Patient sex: M
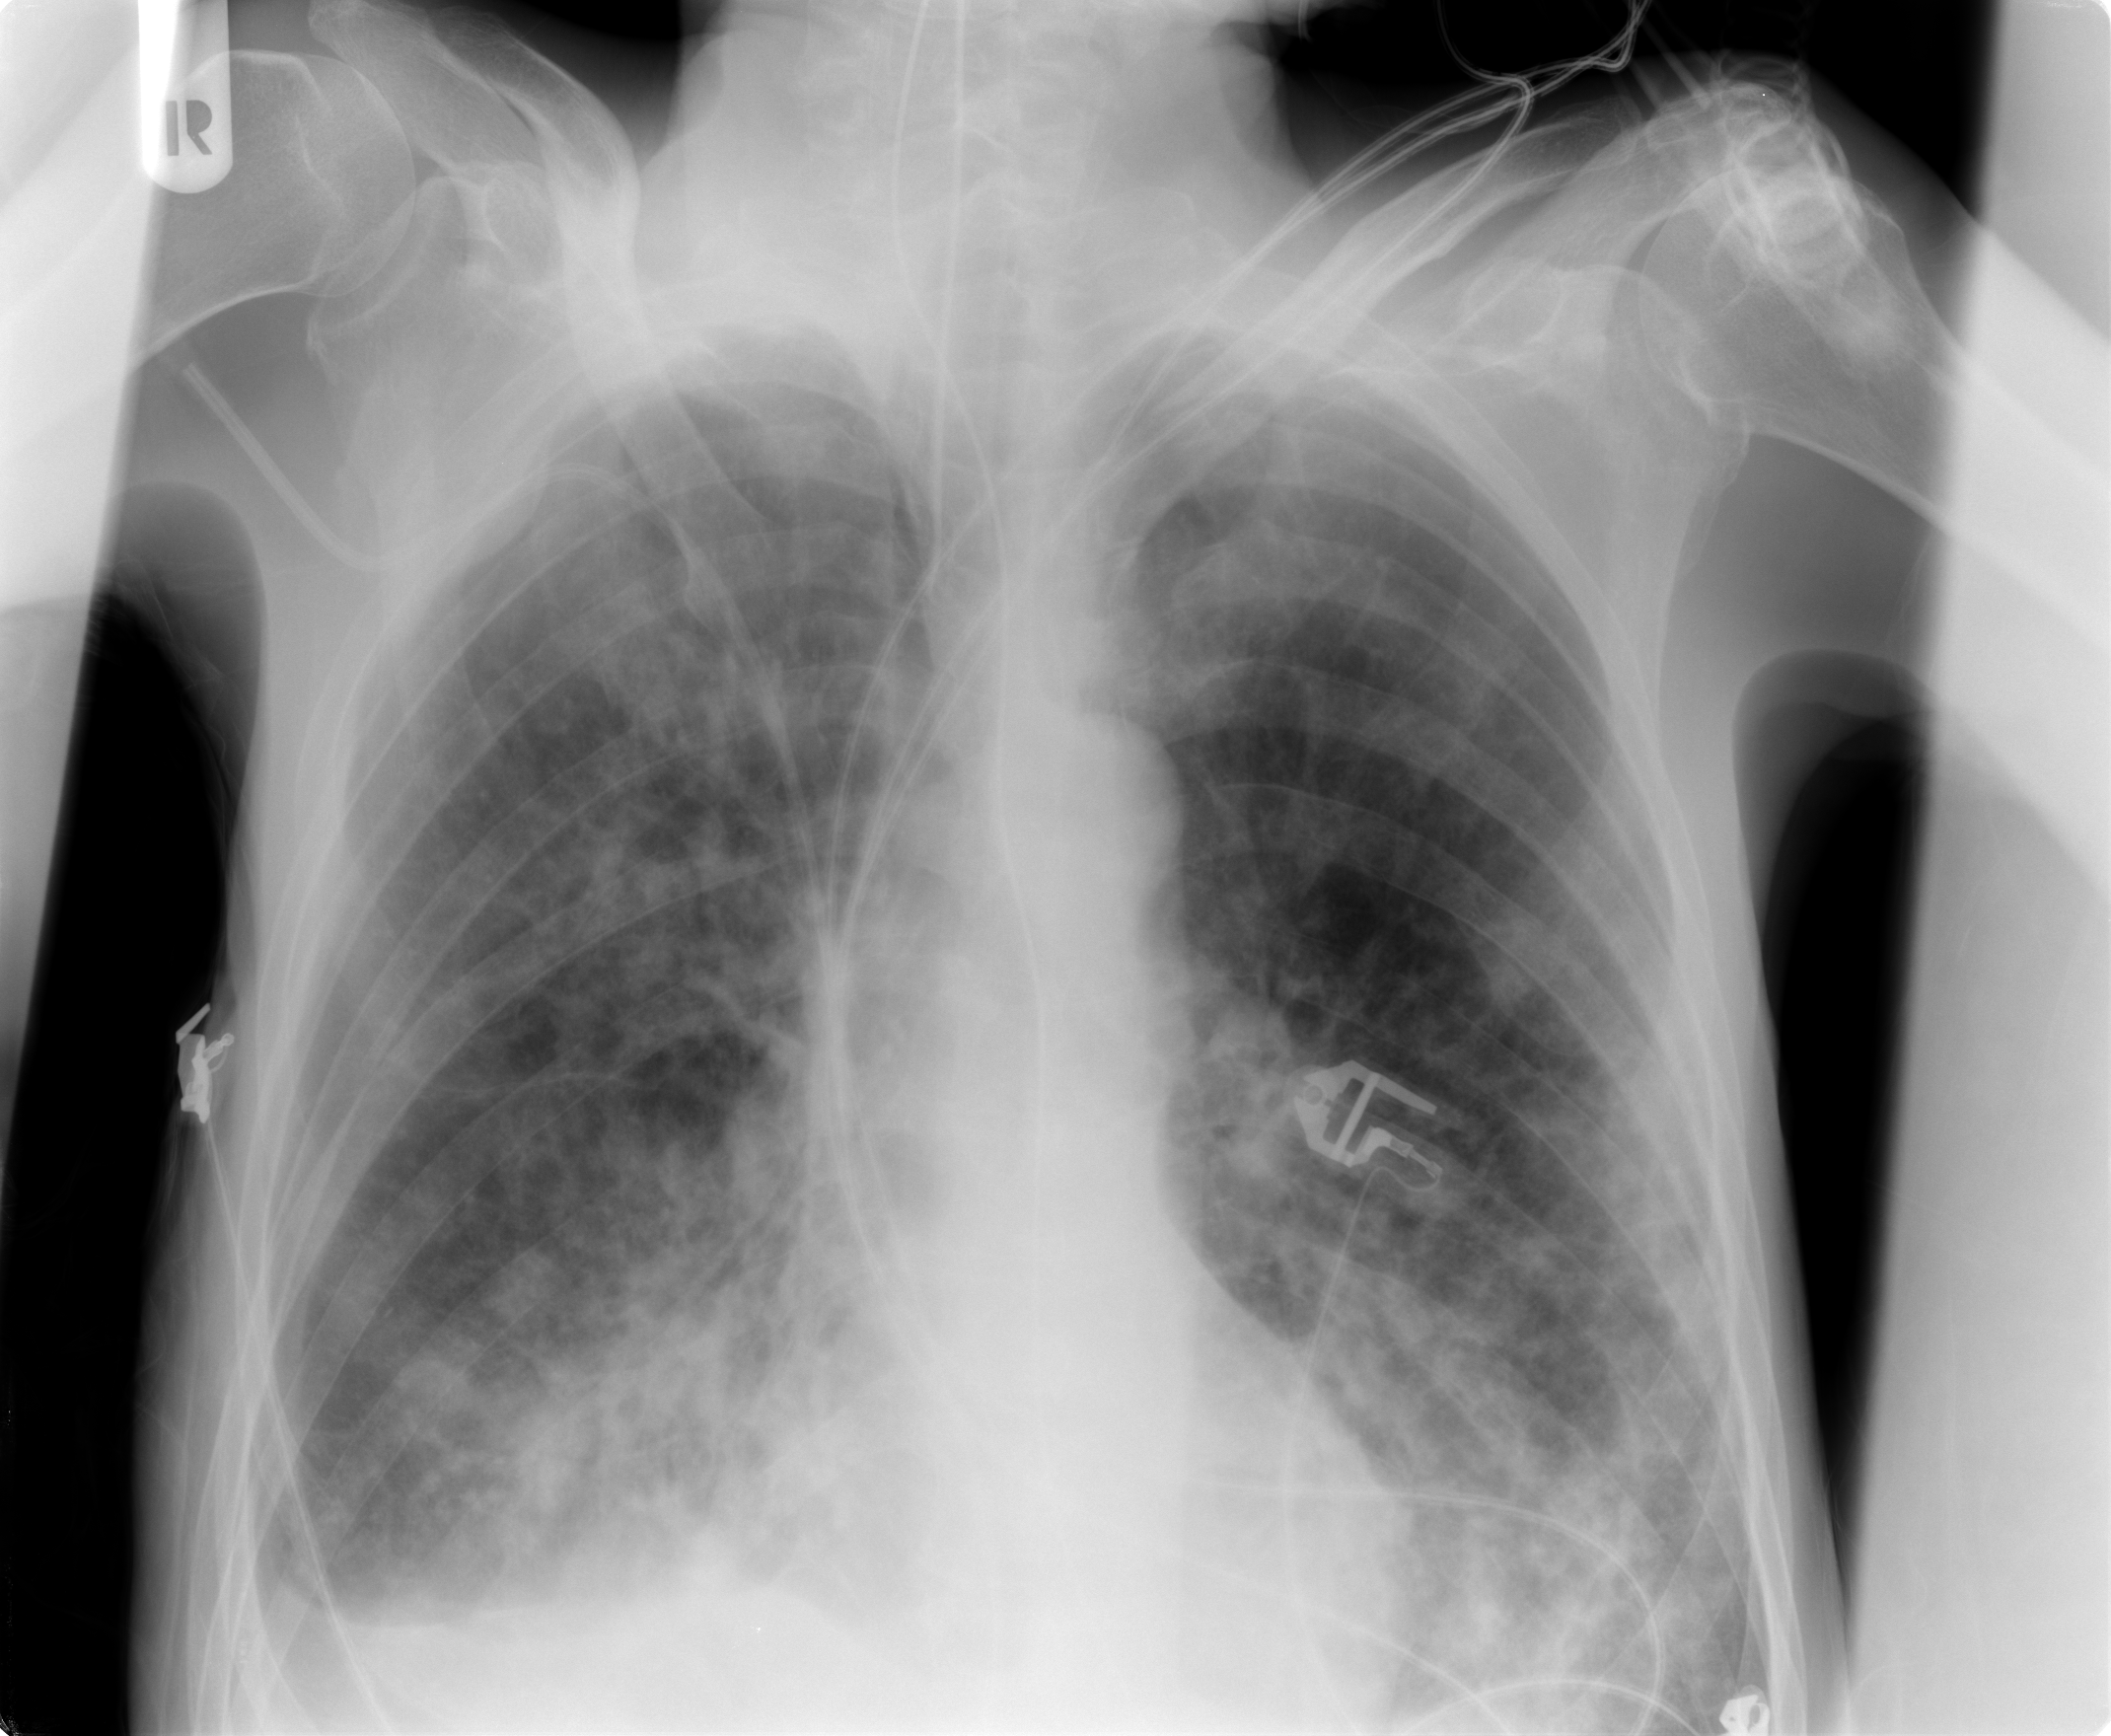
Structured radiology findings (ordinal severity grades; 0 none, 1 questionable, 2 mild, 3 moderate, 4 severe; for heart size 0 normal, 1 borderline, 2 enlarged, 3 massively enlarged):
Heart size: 0
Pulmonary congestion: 2
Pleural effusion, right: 2
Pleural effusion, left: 0
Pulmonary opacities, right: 3
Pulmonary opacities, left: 3
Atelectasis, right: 2
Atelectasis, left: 2